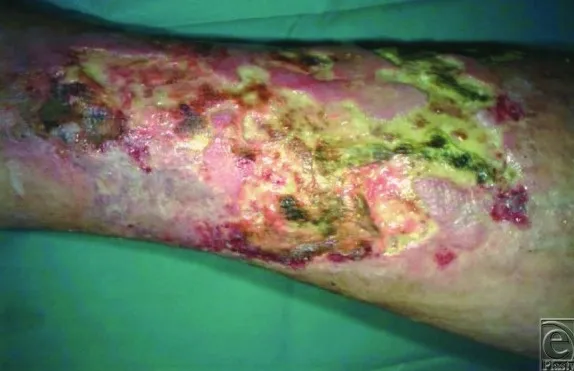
Wound bed status of pyoderma gangrenosum at baseline.
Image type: medical_photograph (skin_photograph)